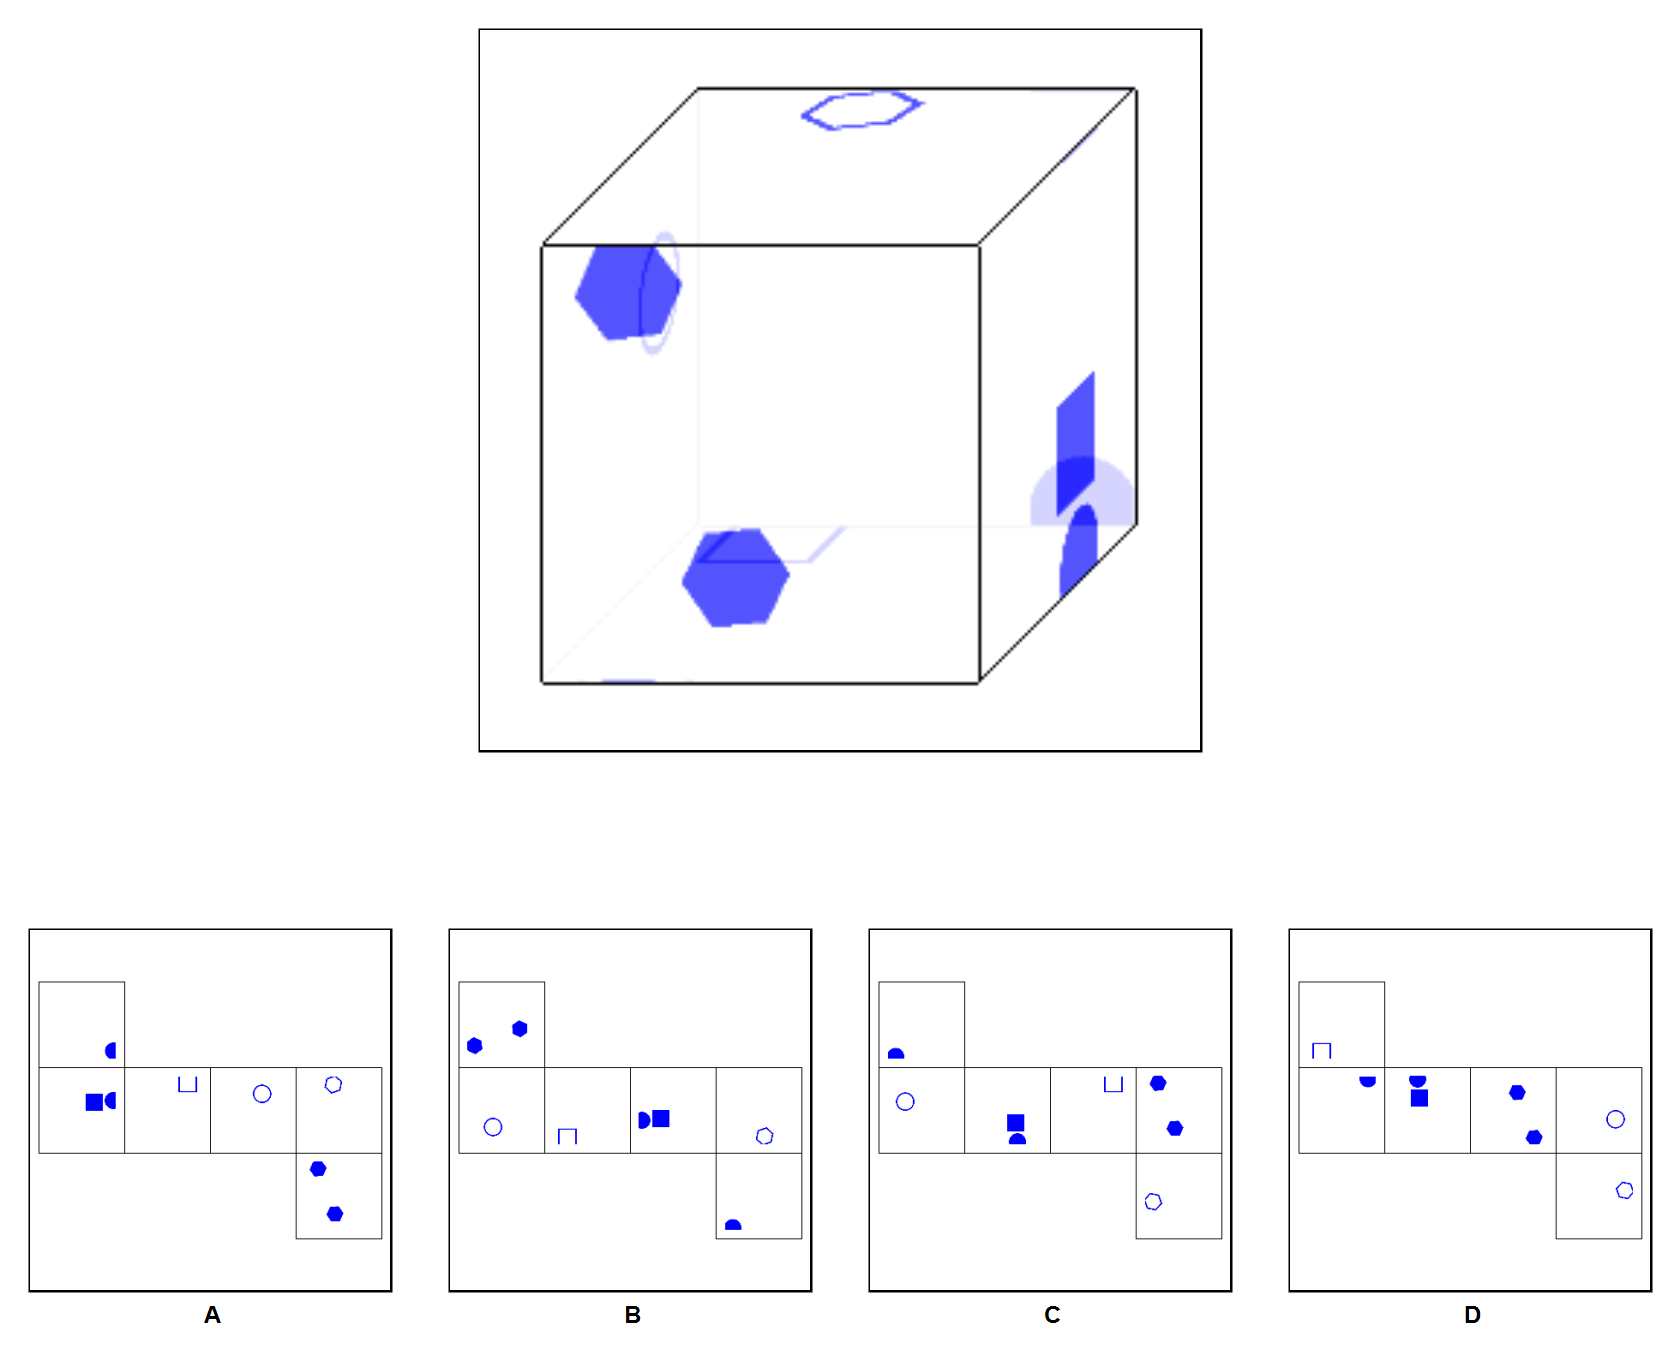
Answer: C